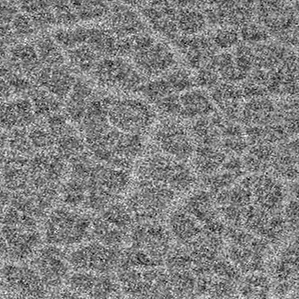
Label: frost